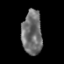
Tissue: prostate
Cell type: T cells
Senescence score: 0.3581
Nuclear area (px): 872
Mean DAPI intensity: 111.044